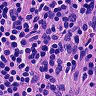
Metastatic tissue present: no